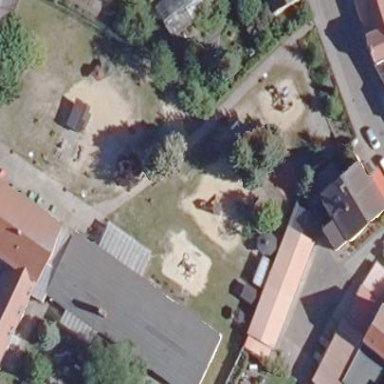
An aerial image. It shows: Kindergarten building.